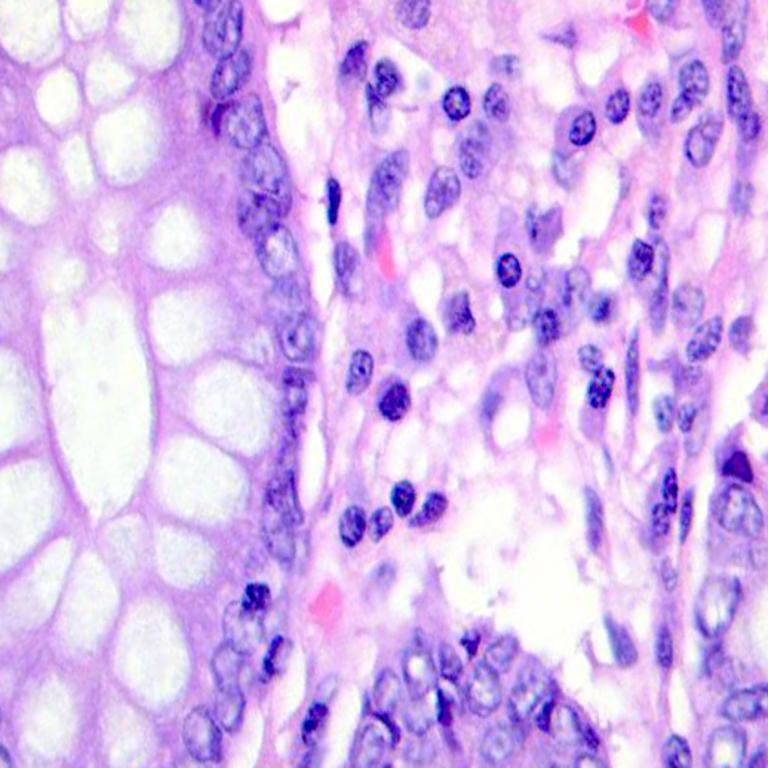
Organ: colon
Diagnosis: benign